Question: Find the minimum number of moves required to get from the Tower of Hanoi state described in the figure to the completed state
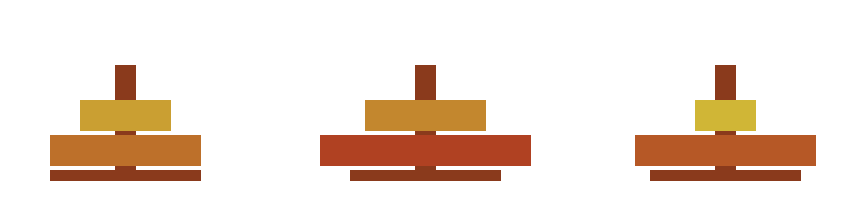
Answer: 61